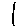
Label: line